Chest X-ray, AP view. Patient: 52 years old, sex F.
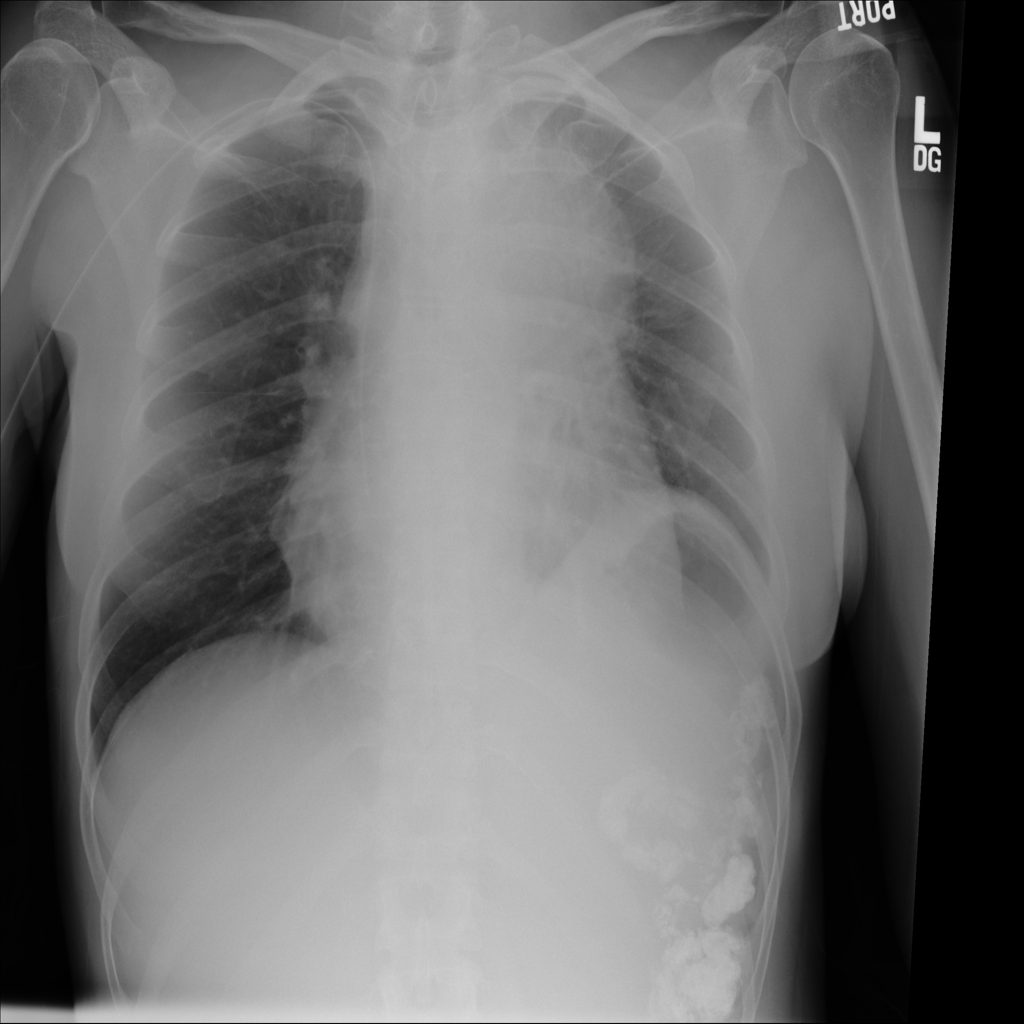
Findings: Mass